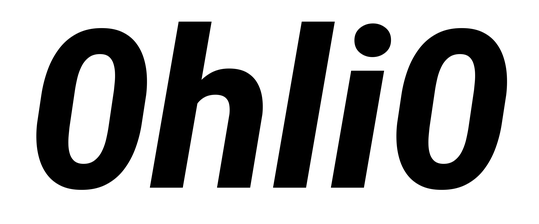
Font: Roboto-Italic_ExtraBold_Italic